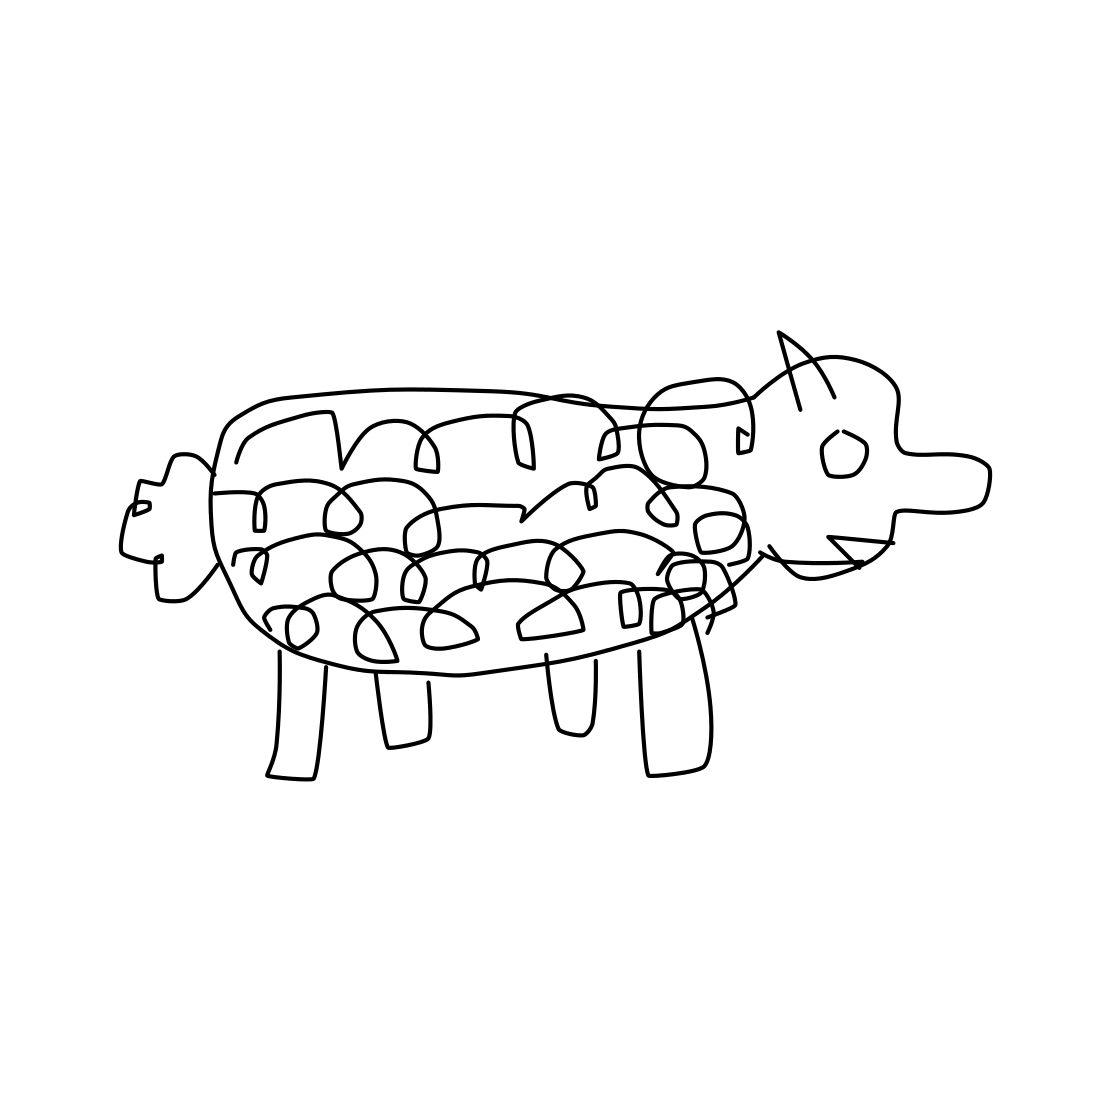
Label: sheep